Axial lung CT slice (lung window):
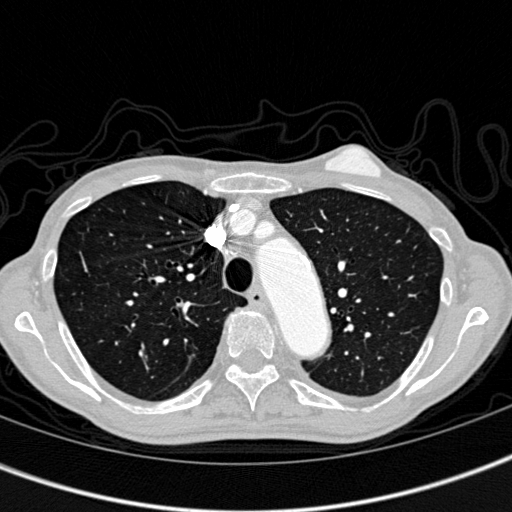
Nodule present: no